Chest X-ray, AP view. Patient: 28 years old, sex F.
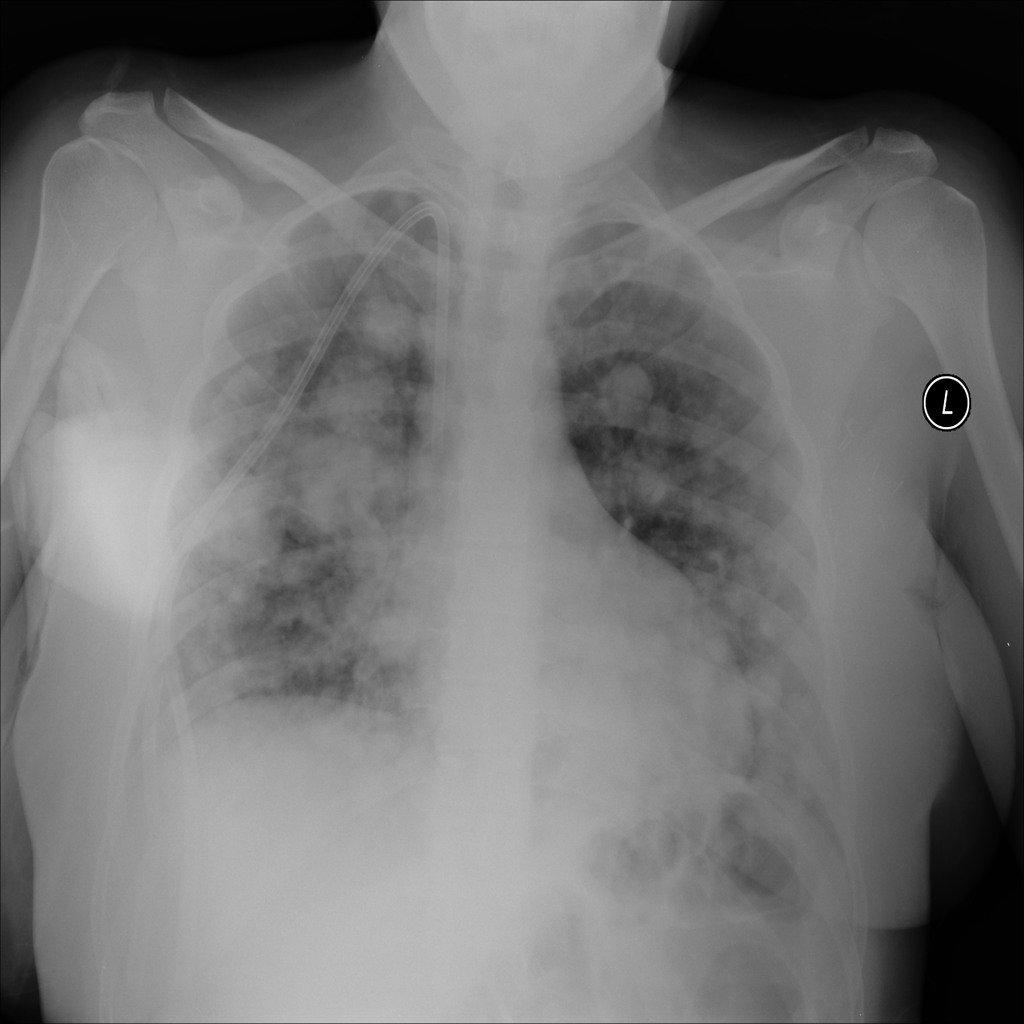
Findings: No Finding